Interaction volume radius: 10 \u00c5
Interaction volume height: 20 \u00c5
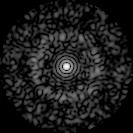
Disorder parameter: 0.8411